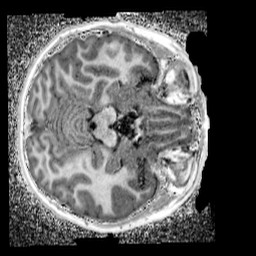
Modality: UNIT1_denoised
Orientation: axial
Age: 10
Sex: male
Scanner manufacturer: siemens
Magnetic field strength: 3 T
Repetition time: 4 s
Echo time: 0.00299 s